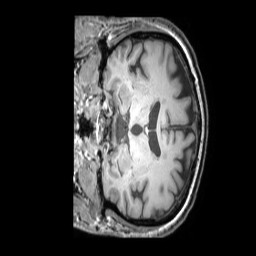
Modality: T1w
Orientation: coronal
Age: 72
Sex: male
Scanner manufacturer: philips
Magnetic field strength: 3 T
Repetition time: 0.009883 s
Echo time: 0.004594 s